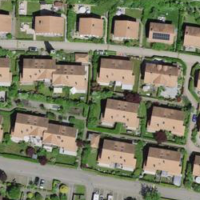
EUNIS habitat code: 55
Species observed at this site:
Prunella vulgaris